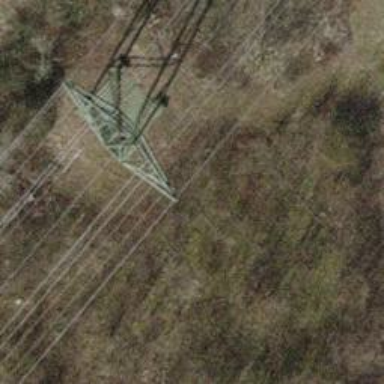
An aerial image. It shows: Towering power structure.